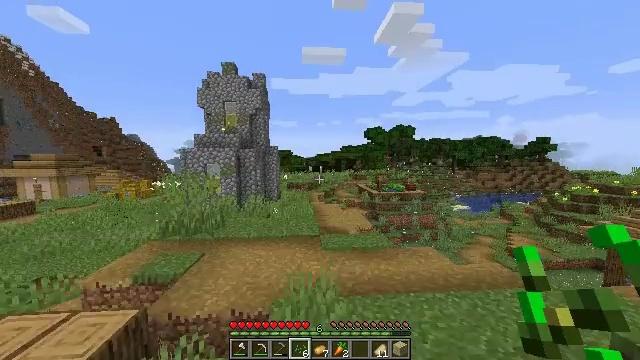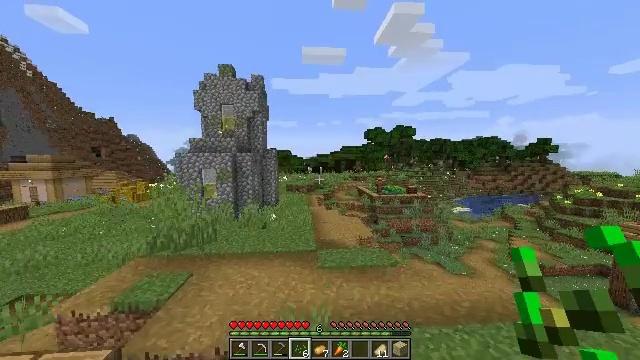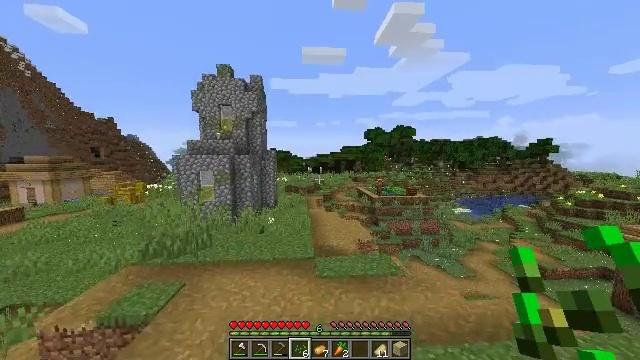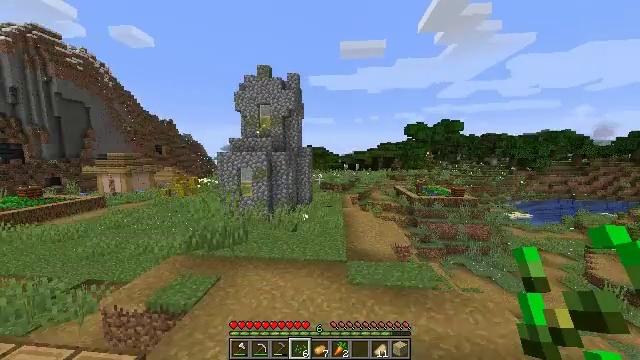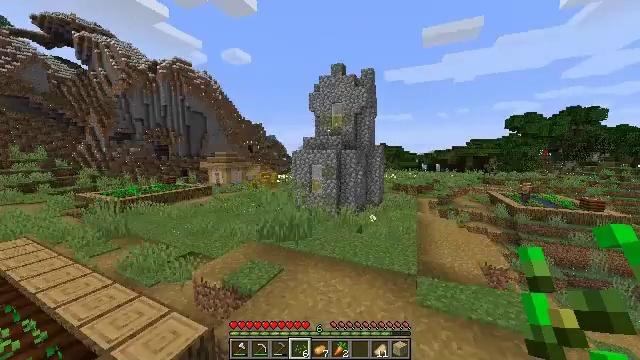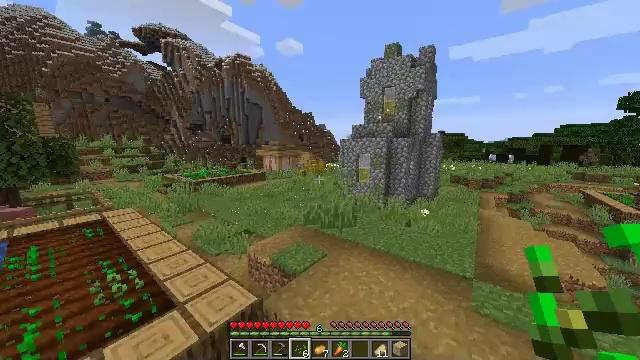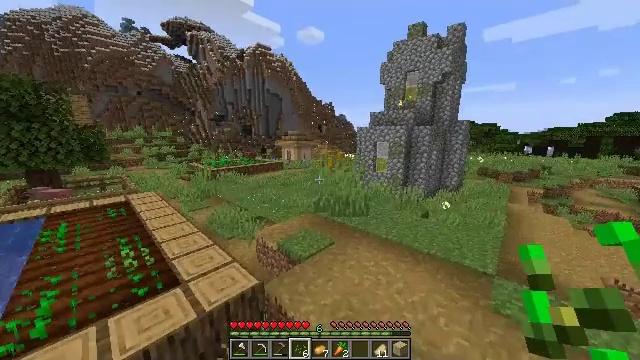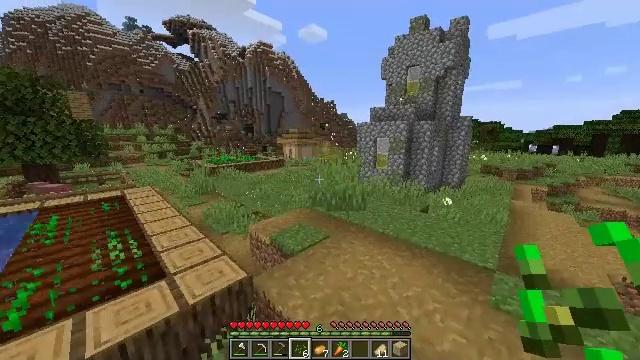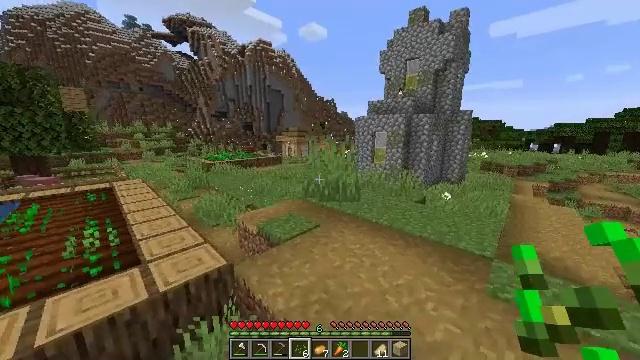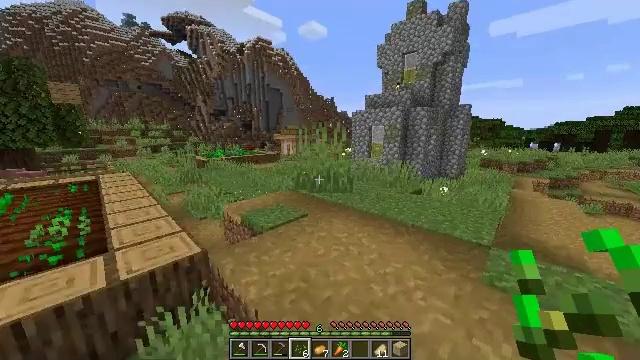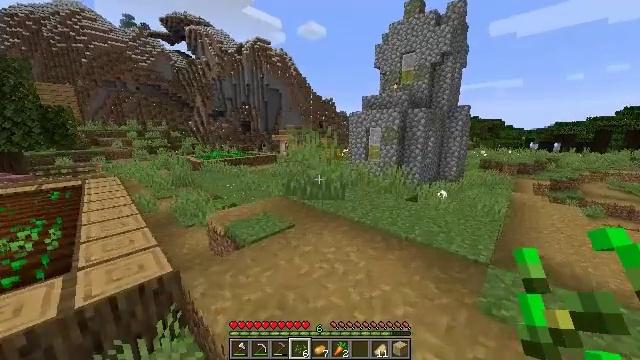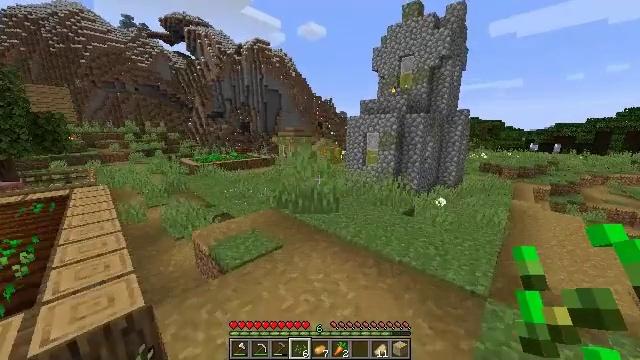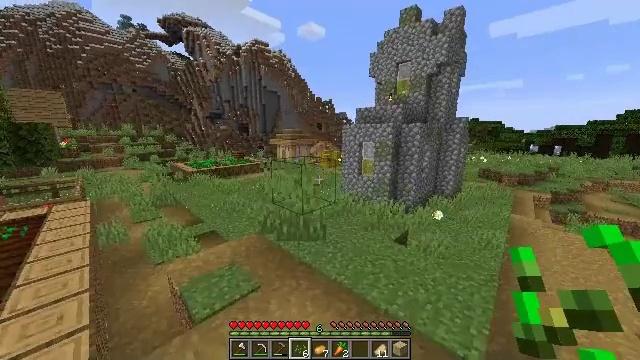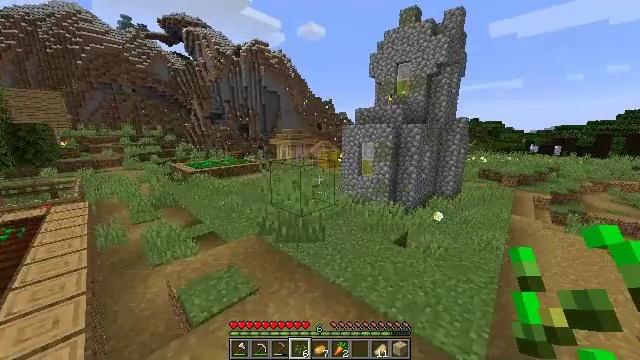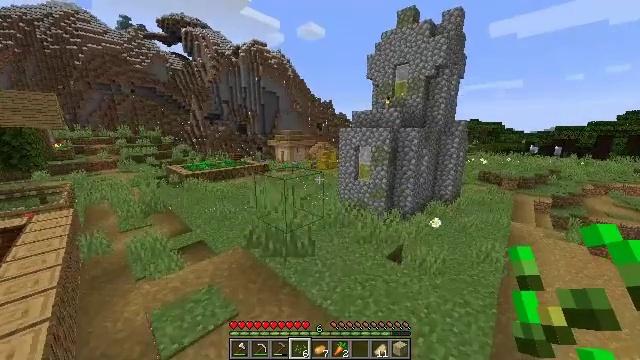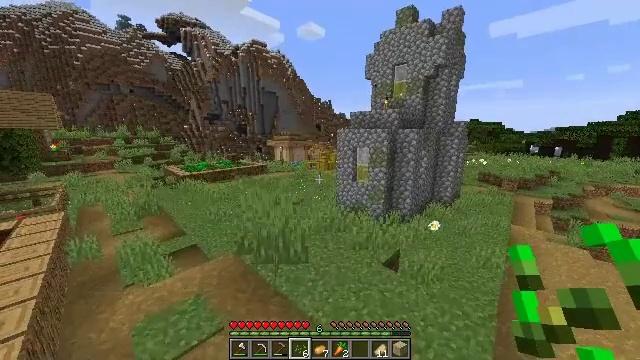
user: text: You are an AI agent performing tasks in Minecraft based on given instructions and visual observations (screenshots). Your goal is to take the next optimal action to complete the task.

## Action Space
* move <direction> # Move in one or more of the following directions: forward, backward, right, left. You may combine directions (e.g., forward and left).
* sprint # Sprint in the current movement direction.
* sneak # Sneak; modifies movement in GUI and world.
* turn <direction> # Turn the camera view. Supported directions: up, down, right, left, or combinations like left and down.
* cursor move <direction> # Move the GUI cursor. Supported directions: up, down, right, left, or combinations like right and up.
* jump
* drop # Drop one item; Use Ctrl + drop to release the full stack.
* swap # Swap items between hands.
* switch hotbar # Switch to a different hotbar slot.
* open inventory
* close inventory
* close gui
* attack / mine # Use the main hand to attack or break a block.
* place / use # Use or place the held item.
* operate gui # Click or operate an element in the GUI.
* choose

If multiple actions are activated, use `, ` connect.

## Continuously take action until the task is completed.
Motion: motion action
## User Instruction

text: Mine the brewing stand from your base.
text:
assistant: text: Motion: move forward, sprint, jump
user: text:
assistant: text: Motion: move forward, sprint, jump
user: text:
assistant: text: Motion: move forward, sprint, turn left, jump
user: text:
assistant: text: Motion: move forward and move right, sprint, turn left, jump
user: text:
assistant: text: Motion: move forward and move right, sprint, turn left and down, jump
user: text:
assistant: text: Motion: move forward and move right, sprint, turn left and down, jump
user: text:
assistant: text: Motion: move forward and move right, sprint, jump
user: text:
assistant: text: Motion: move forward and move right, sprint, jump
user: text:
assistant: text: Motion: move forward and move right, sprint, jump
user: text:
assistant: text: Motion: move forward and move right, sprint, jump
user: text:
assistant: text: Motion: move forward and move right, sprint, jump
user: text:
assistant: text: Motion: move forward and move right, sprint, jump
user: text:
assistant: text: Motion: move forward and move right, sprint, jump
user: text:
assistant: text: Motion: move forward and move right, sprint, jump
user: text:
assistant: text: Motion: move forward and move right, sprint, jump
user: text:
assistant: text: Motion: move forward and move right, sprint, jump
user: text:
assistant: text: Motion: move forward and move right, sprint, jump
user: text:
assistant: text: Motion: move forward and move right, sprint, jump
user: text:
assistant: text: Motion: move forward and move right, sprint, jump
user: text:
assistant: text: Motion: move forward and move right, sprint, jump
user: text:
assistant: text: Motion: move forward and move right, sprint, jump
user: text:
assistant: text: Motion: move forward and move right, sprint, jump
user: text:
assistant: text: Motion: move forward and move right, sprint, jump
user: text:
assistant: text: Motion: move forward and move right, sprint, jump
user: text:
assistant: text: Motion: move forward and move right, sprint, jump
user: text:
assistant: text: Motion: move forward and move right, sprint, jump
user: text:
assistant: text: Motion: move forward and move right, sprint, jump
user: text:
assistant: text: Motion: move forward and move right, sprint, jump
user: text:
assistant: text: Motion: move forward and move right, sprint, jump
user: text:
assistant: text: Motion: move forward and move right, sprint, jump